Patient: sex F, age 89
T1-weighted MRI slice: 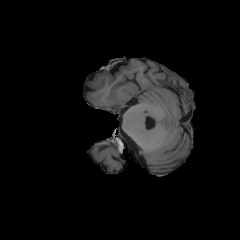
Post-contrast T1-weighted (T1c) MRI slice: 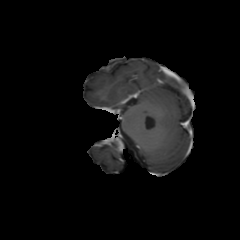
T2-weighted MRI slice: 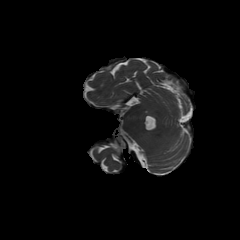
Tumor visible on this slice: no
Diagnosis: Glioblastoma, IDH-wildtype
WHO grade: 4